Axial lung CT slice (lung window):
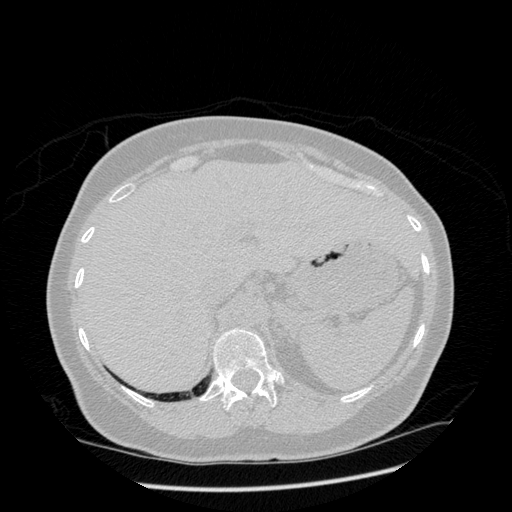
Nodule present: no